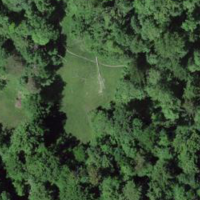
EUNIS habitat code: 41
Species observed at this site:
Dolycoris baccarum
Nephrotoma appendiculata
Lonicera acuminata
Campanula glomerata
Cercopis vulnerata
Pinguicula alpina
Trifolium pratense
Panorpa communis
Clinopodium vulgare
Eristalis tenax
Colchicum autumnale
Geum rivale
Graphosoma italicum
Melanargia galathea
Prunella vulgaris
Plantago media
Rhinanthus glacialis
Dioscorea communis
Limax cinereoniger